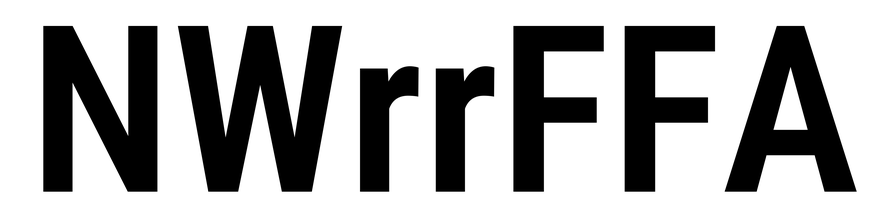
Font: Roboto_Condensed_SemiBold